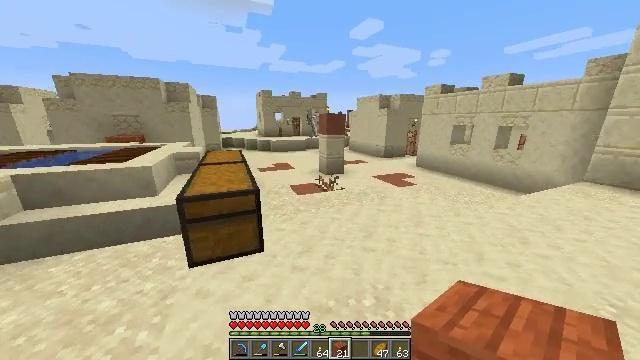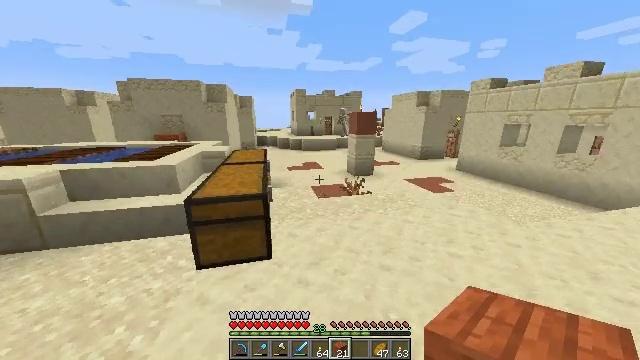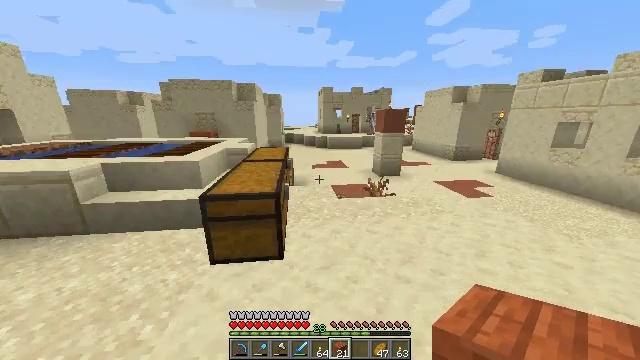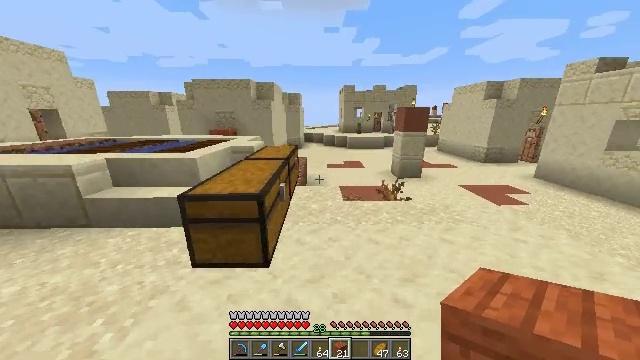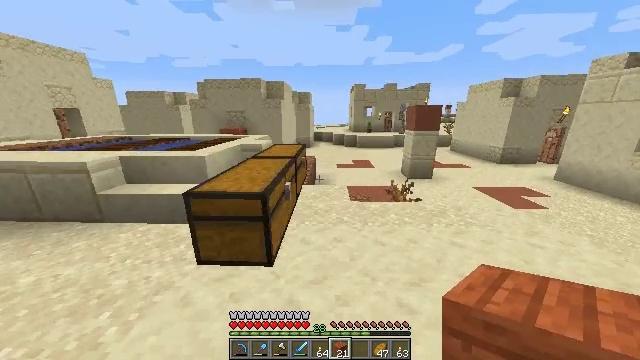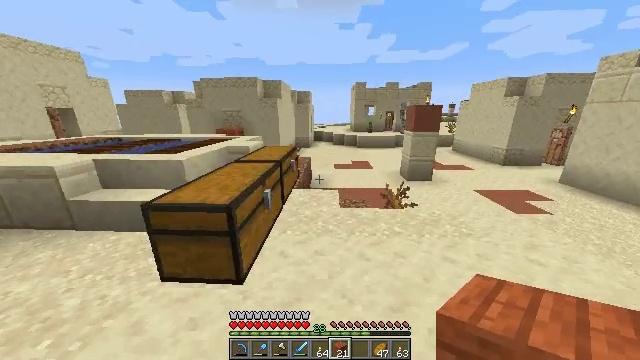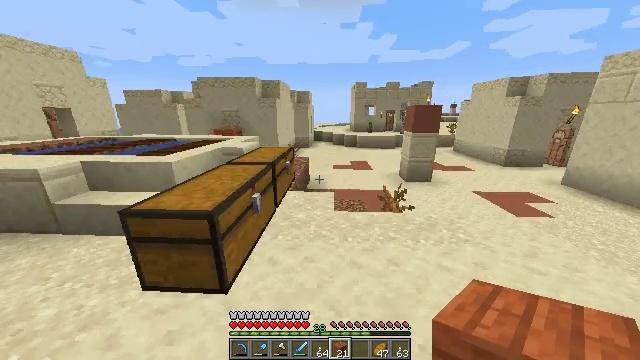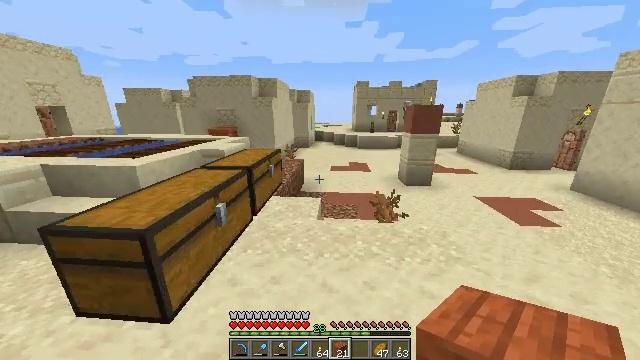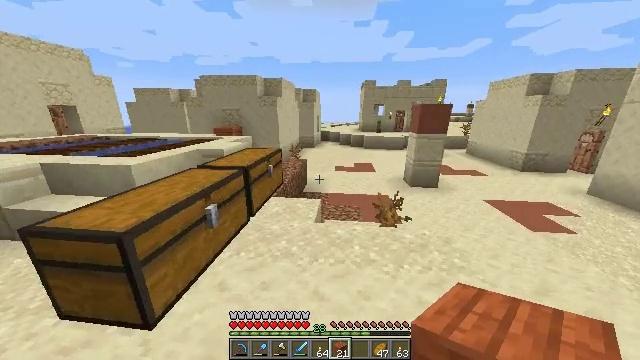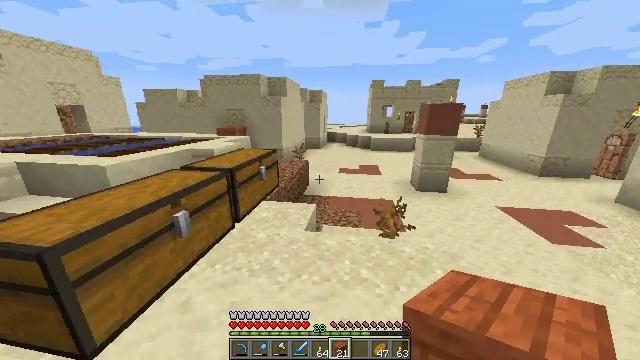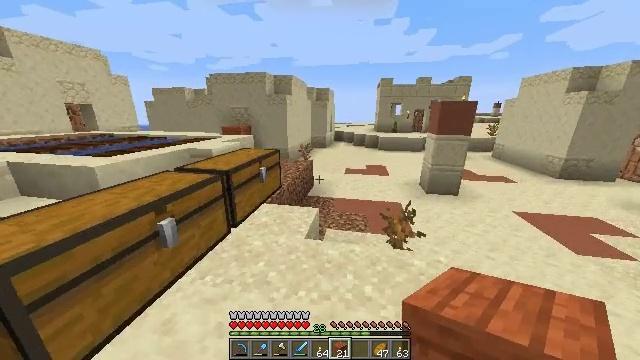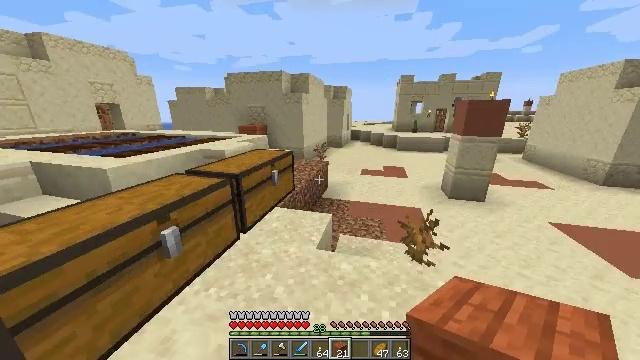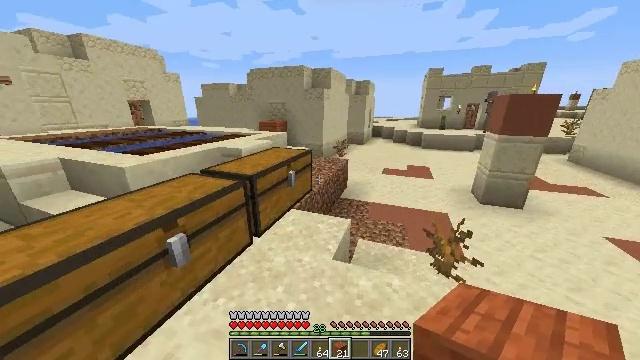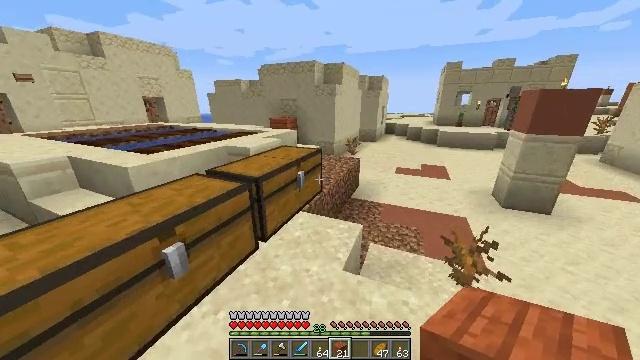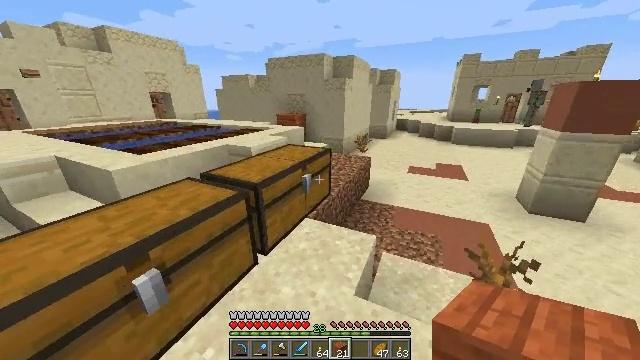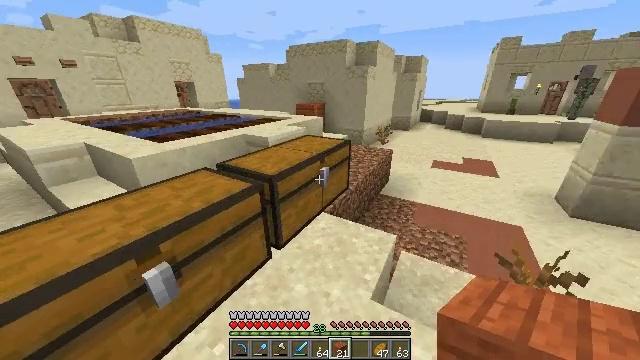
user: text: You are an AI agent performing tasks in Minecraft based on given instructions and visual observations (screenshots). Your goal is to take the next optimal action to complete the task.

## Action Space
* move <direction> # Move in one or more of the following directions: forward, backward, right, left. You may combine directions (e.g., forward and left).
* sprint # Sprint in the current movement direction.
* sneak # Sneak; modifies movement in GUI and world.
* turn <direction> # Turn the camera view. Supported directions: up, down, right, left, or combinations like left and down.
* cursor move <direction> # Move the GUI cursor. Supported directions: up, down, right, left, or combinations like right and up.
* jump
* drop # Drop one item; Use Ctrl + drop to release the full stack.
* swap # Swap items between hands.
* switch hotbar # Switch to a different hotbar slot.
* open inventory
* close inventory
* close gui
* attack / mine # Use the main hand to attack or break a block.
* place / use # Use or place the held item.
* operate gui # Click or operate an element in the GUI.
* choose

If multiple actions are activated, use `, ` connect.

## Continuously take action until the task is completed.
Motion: motion action
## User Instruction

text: Drop a composter.
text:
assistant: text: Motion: move forward and move right, sprint, turn left
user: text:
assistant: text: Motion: move forward and move right, sprint, turn left
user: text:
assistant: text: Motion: move forward and move right, sprint, turn left
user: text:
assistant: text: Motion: move forward and move right, sprint, turn left
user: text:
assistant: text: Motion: move forward and move right, sprint
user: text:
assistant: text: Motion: move forward and move right, sprint
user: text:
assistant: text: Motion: move forward and move right, sprint, turn left
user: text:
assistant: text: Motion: move forward and move right, sprint, turn left
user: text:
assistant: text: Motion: move forward, sprint, turn left
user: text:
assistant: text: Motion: move forward, sprint, turn left
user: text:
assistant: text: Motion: move forward, sprint, turn left
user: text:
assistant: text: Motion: move forward, sprint, turn left and down
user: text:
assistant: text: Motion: move forward, sprint, turn left
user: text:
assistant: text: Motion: move forward, sprint, turn left and down
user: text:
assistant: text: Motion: move forward, sprint, turn left and down
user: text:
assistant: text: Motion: move forward, sprint, turn left and down
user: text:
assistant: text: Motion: sprint
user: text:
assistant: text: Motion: use / place
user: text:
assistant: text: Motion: use / place
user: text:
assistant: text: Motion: use / place
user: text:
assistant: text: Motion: no_op
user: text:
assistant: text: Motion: no_op
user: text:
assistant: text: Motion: open gui
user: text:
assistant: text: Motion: no_op
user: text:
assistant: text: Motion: no_op
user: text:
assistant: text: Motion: no_op
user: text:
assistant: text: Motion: no_op
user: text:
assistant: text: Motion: no_op
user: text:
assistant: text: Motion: no_op
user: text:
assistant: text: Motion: no_op